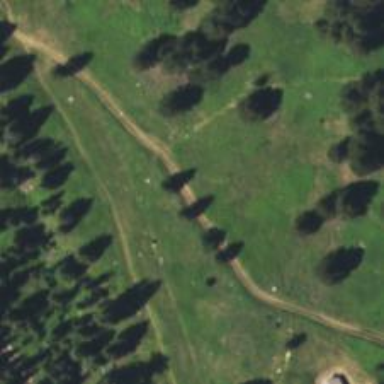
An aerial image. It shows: Nordic ski trail groomed for classic and skating style skiing.